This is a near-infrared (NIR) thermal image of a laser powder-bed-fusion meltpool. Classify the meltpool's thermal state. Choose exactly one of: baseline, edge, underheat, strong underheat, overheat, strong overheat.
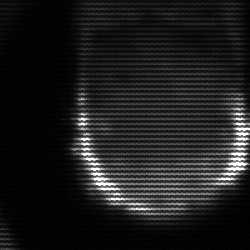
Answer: strong underheat